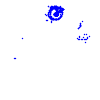
Particle: electron